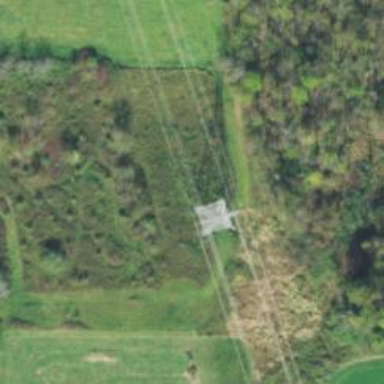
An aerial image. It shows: Lattice structure tower used for power transmission.